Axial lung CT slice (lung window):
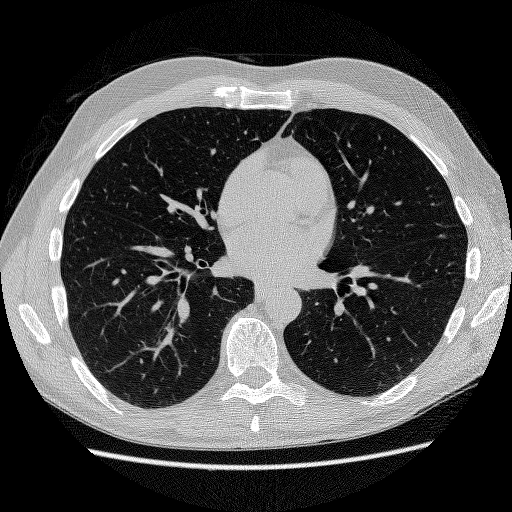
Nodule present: no